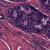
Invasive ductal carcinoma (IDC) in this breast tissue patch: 0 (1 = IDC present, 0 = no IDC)